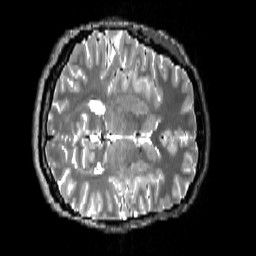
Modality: T2w
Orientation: axial
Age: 24
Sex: female
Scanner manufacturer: siemens
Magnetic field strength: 3 T
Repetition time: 3.2 s
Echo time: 0.565 s